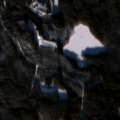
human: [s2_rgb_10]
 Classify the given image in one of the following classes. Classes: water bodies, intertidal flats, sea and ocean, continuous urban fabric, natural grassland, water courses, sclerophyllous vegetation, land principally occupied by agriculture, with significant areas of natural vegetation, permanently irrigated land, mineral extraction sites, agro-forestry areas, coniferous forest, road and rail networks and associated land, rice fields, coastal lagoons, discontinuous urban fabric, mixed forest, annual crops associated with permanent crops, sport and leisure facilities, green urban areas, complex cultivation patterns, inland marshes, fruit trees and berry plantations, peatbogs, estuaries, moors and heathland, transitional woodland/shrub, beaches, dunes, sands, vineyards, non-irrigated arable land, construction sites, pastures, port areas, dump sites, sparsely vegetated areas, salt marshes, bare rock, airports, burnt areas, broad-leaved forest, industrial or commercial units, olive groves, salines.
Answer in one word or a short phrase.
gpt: coniferous forest